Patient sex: M
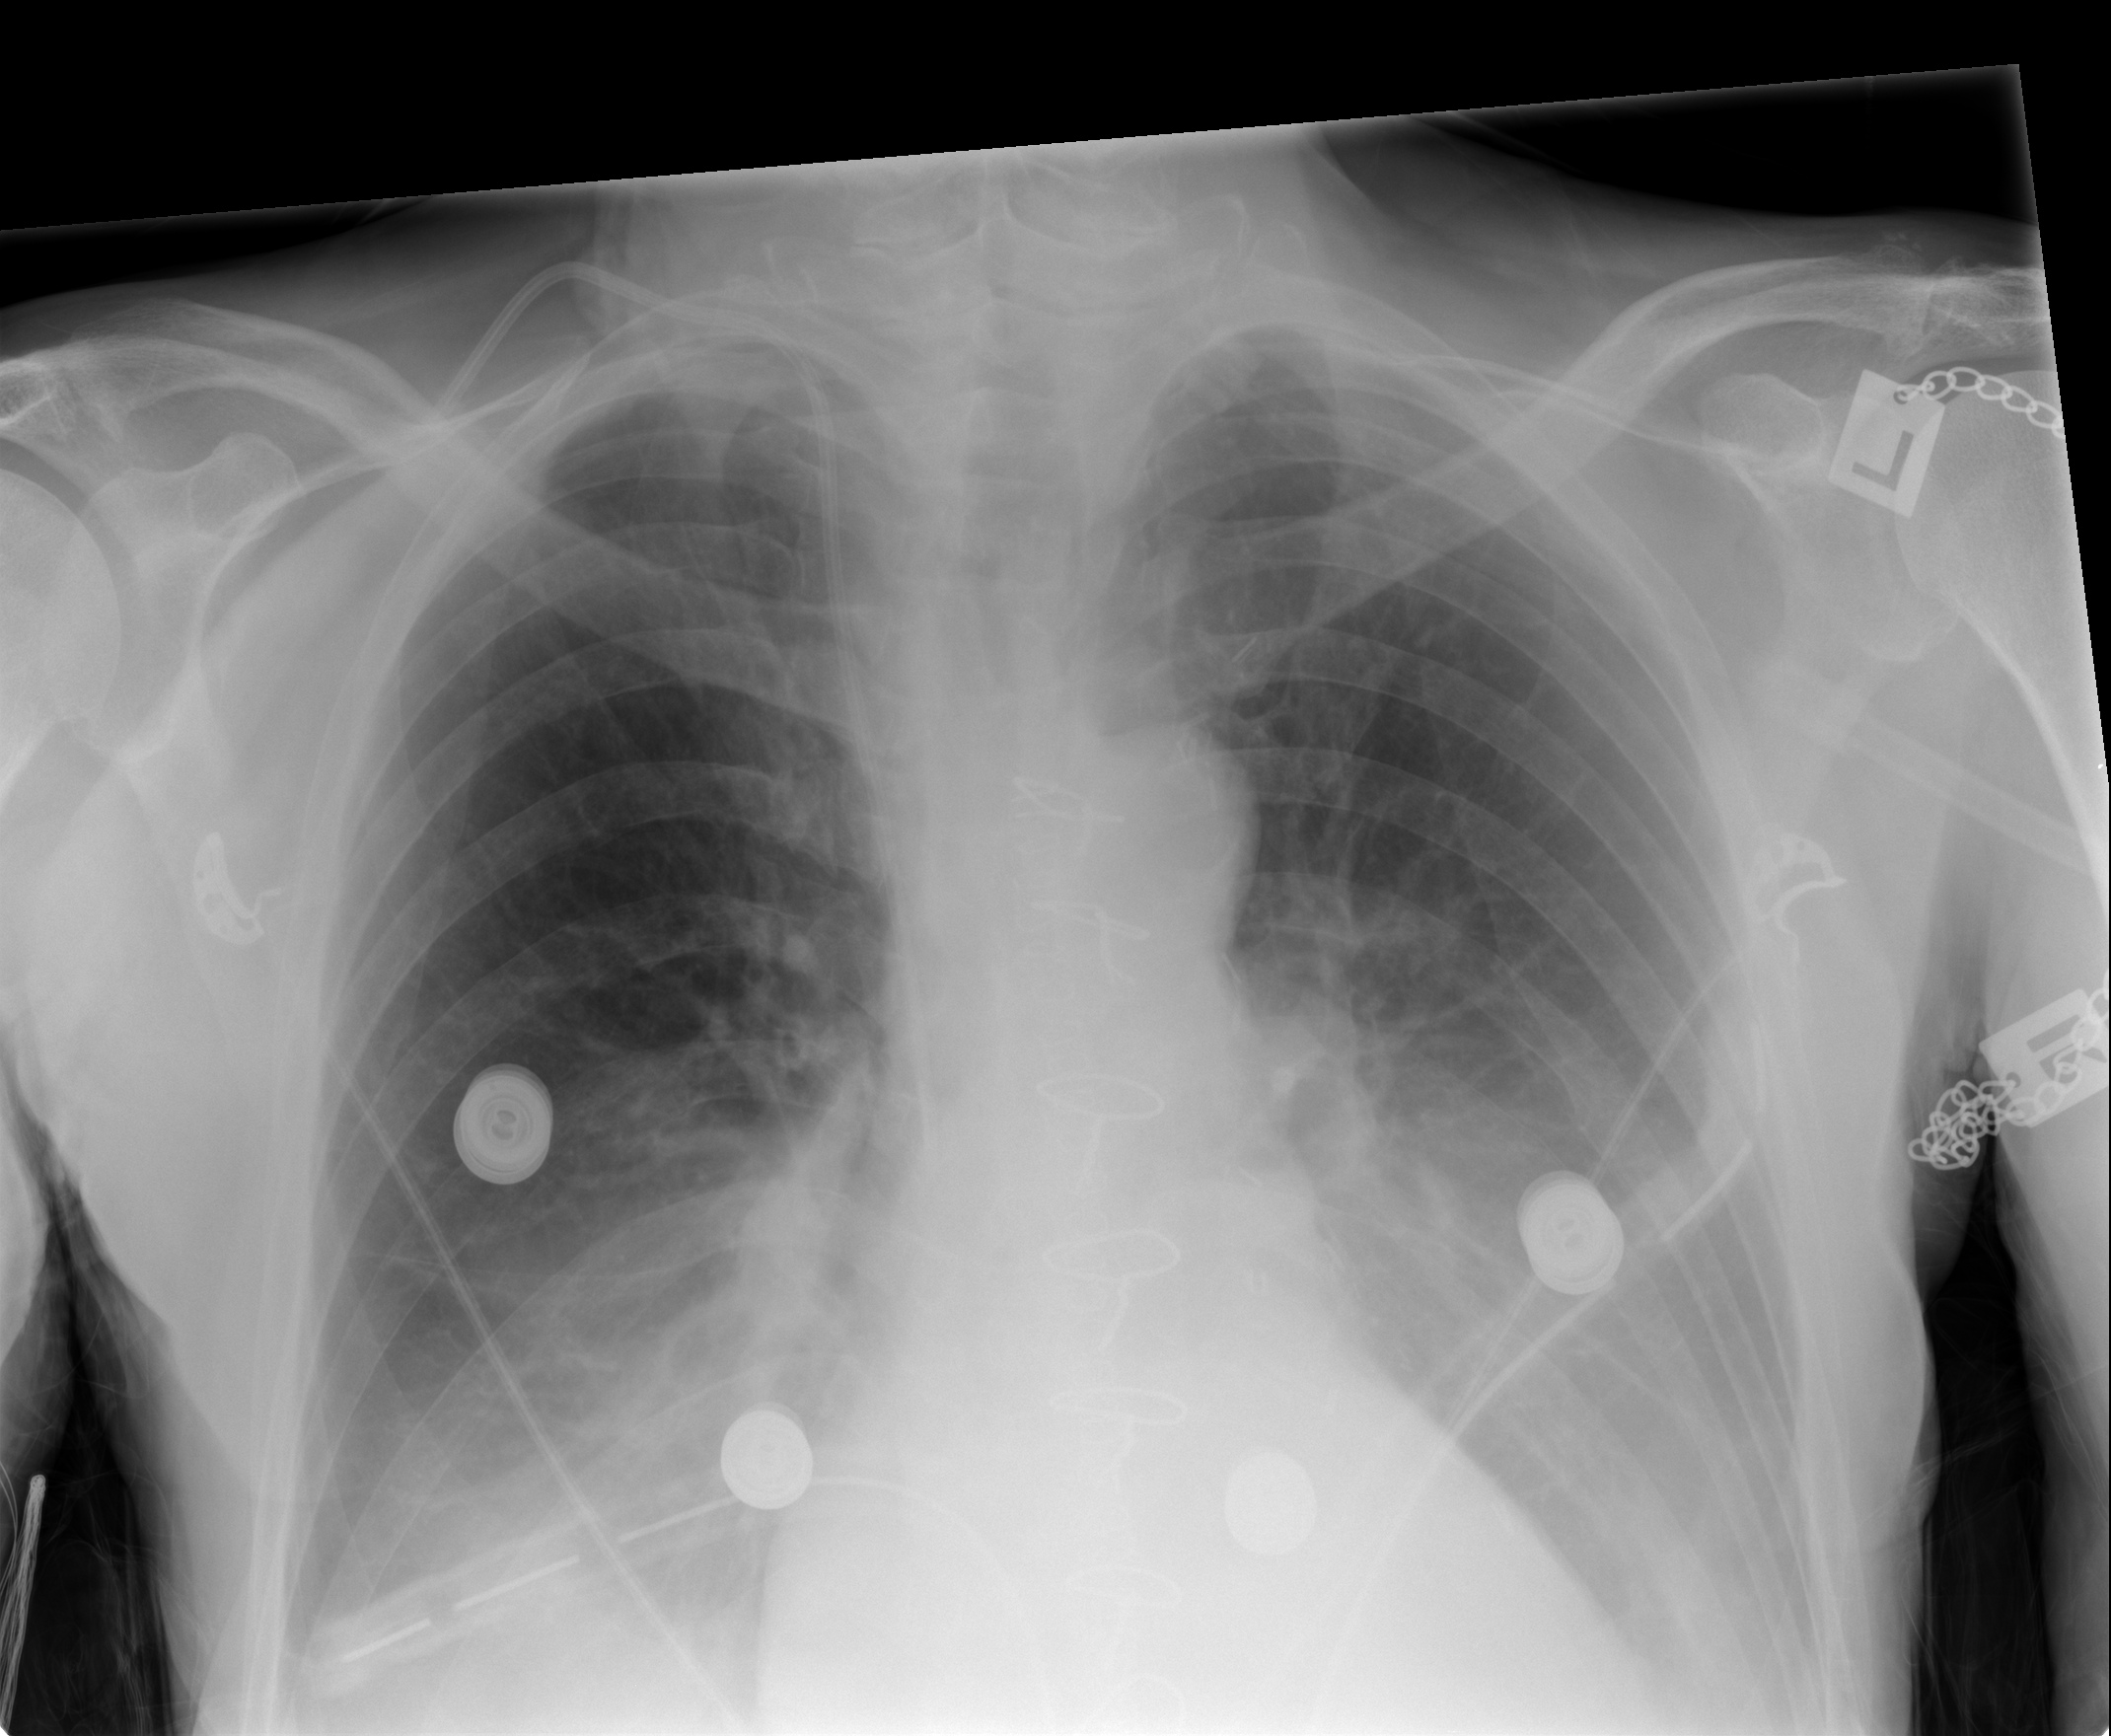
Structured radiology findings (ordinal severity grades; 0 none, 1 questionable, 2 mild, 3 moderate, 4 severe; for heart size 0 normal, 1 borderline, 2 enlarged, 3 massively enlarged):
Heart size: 0
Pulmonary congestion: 0
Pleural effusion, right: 2
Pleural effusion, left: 3
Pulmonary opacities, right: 0
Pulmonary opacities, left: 0
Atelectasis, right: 2
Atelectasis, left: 2